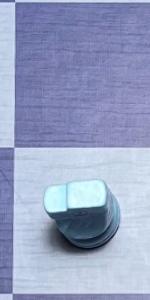
Label: Knight_White